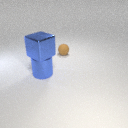
large blue metal cylinder to the left of small brown rubber sphere